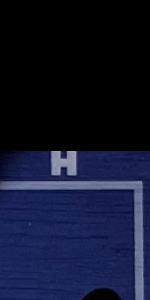
Label: Empty